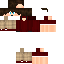
A male human skin with medium skin, wearing brown short hair dressed in a red tshirt and brown pants, featuring a closed mouth.